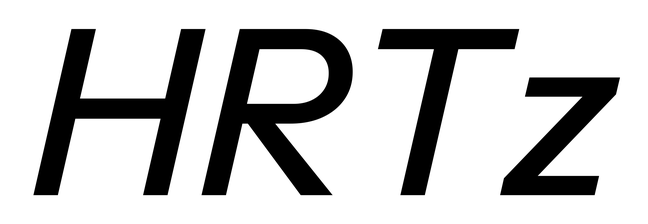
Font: InstrumentSans-Italic_Medium_Italic